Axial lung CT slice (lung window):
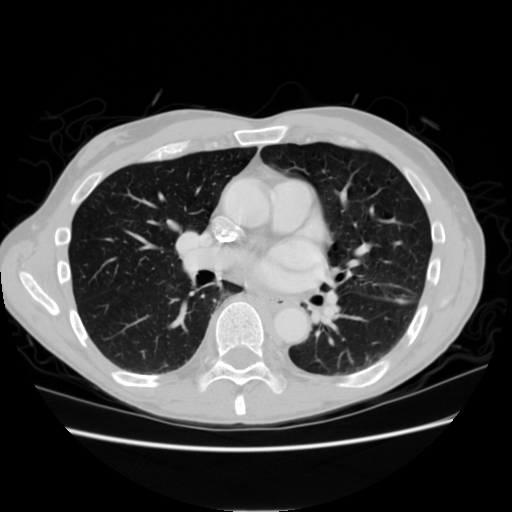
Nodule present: no